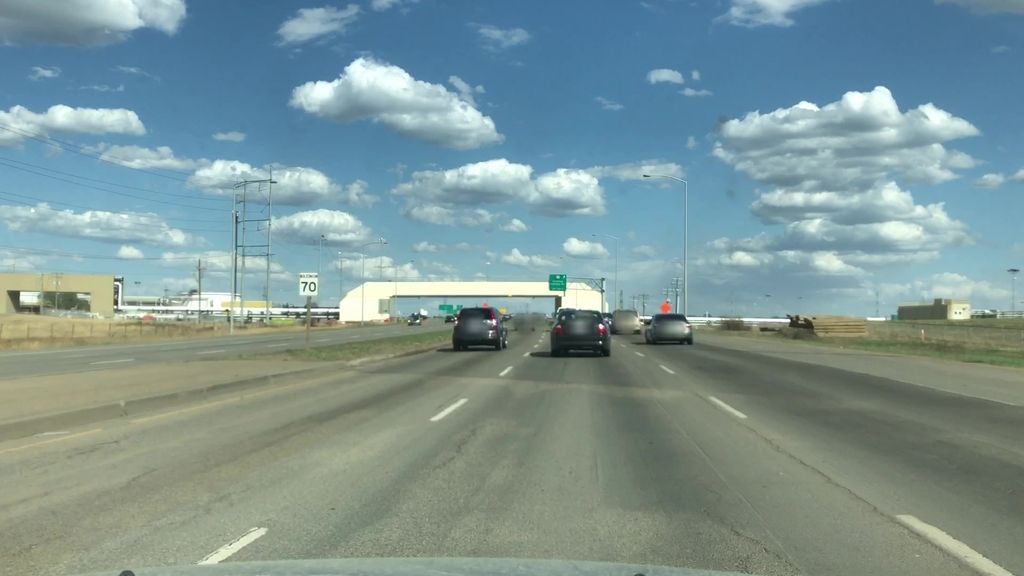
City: edmonton